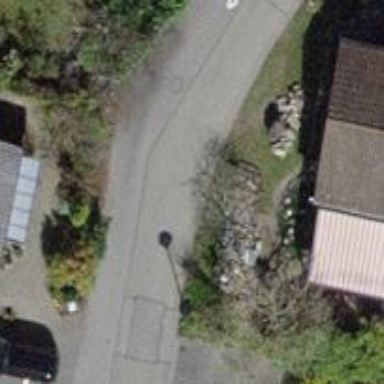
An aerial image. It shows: Residential road with asphalt surface and no sidewalks.